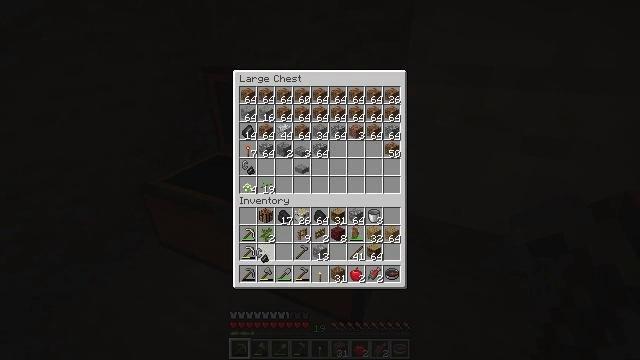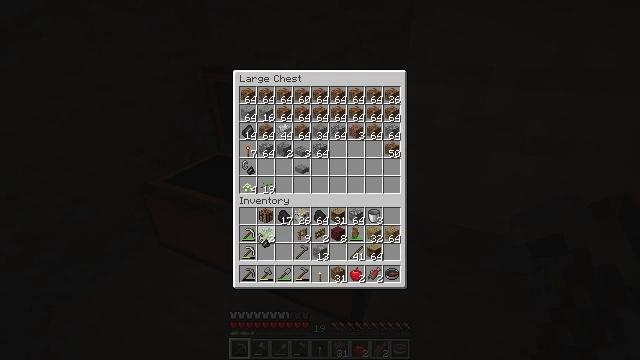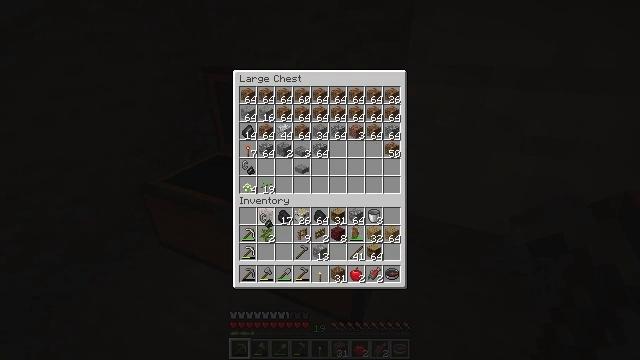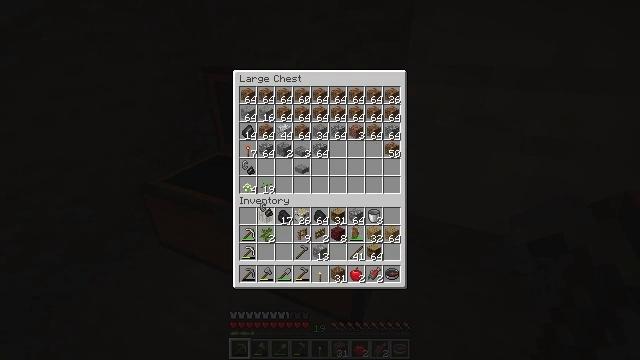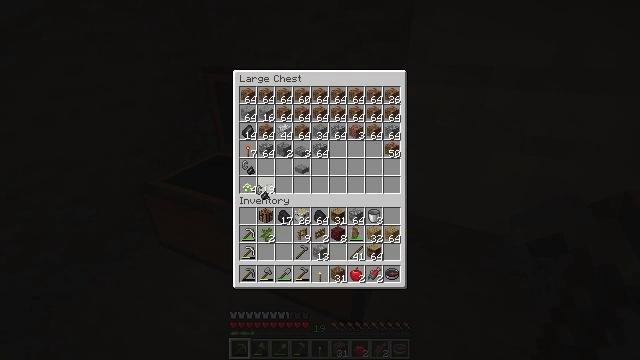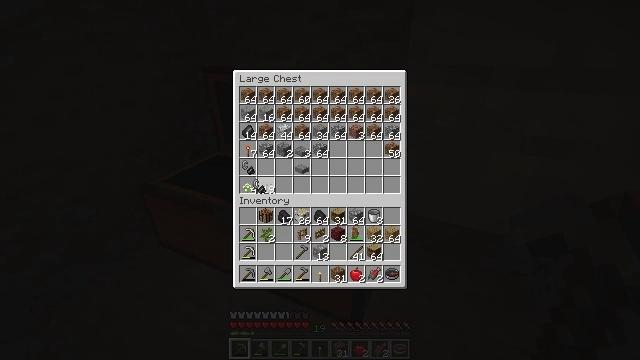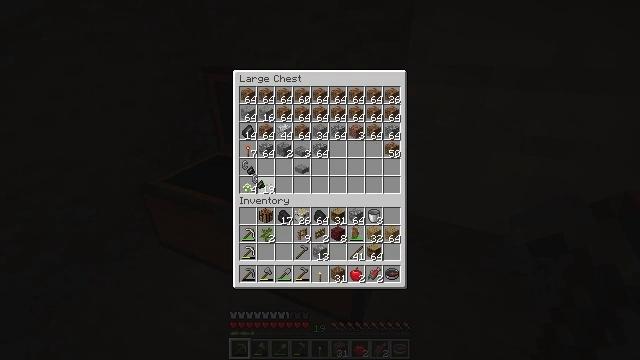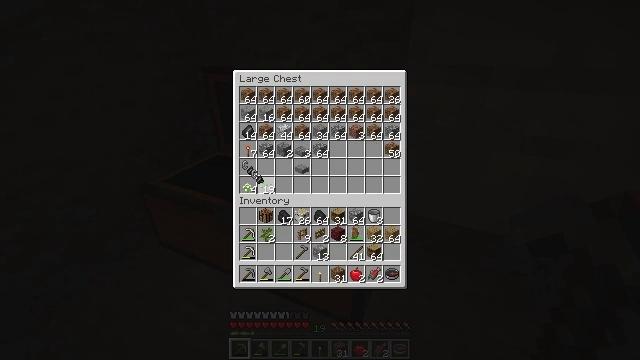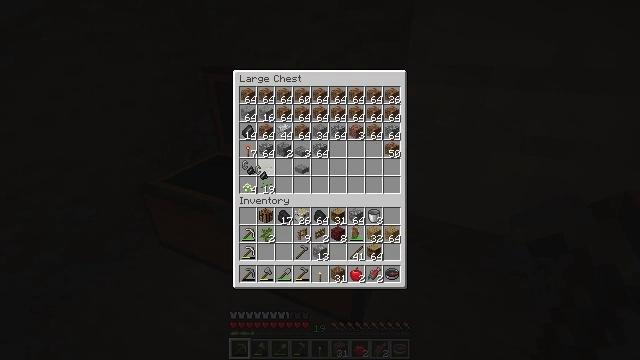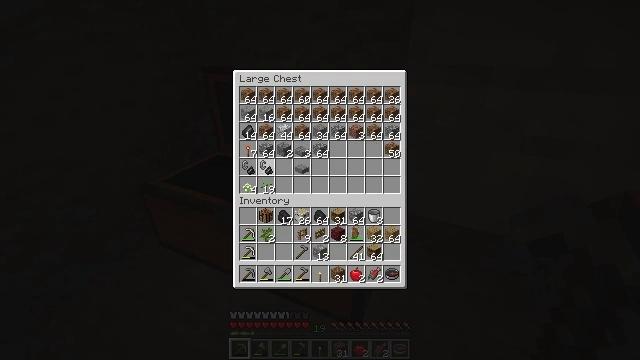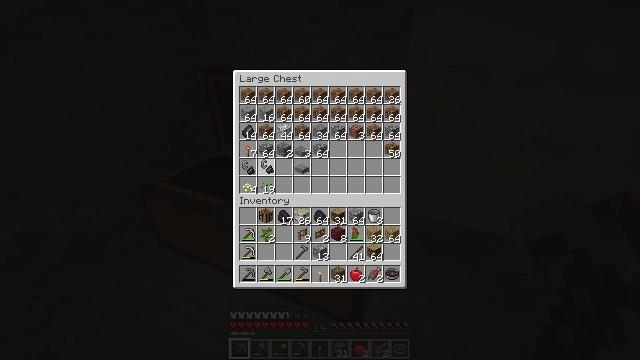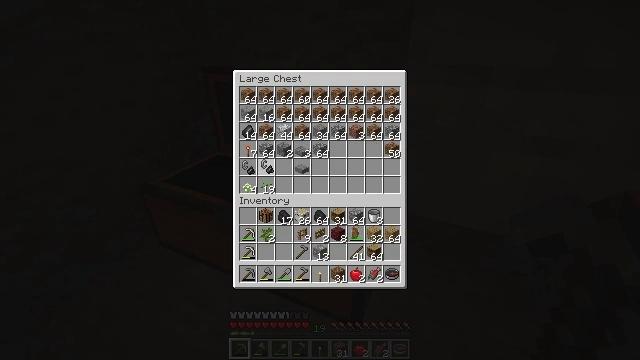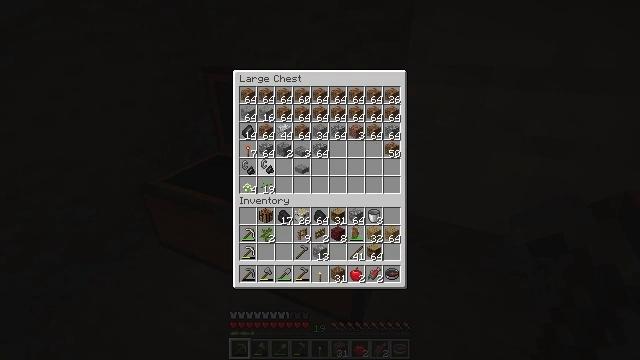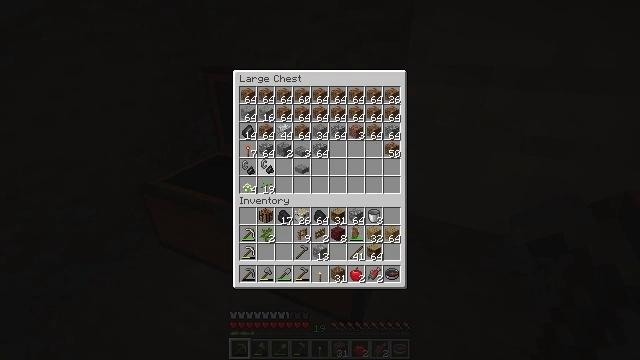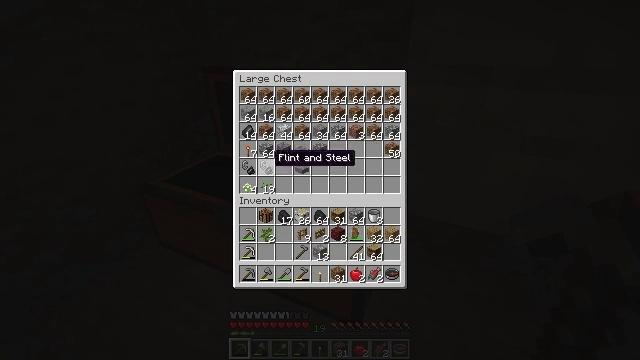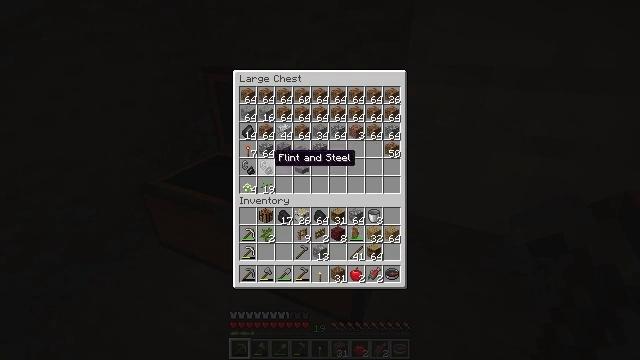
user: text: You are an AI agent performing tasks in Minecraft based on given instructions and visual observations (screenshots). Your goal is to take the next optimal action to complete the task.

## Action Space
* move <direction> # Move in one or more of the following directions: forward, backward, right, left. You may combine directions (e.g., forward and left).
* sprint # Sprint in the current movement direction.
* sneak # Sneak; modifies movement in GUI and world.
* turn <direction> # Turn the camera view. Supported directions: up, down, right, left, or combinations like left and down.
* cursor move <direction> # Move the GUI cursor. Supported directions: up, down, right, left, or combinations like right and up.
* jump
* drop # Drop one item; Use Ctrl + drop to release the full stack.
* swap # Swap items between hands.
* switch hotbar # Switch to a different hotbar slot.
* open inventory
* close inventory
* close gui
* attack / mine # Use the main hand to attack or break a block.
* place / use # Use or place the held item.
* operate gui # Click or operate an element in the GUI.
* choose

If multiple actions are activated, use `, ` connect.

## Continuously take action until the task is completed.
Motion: motion action
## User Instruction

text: Destroy the wheat to collect it.
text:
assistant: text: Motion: cursor move up
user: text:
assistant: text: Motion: cursor move up
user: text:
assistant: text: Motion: cursor move up
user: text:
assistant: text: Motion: cursor move up
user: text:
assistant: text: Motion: no_op
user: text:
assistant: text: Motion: no_op
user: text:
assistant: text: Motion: no_op
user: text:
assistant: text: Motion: no_op
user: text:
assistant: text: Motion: no_op
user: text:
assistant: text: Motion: no_op
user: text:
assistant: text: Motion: no_op
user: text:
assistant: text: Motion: operate gui
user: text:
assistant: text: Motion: operate gui
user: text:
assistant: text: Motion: no_op
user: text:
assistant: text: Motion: no_op
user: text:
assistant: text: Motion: no_op
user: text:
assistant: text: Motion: no_op
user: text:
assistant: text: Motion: cursor move down
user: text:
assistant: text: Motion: cursor move down
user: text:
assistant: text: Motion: cursor move down
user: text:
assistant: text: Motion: cursor move down
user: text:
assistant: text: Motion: no_op
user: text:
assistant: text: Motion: no_op
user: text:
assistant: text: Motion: no_op
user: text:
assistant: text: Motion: no_op
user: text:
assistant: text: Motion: no_op
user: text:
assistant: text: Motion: no_op
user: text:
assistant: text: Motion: no_op
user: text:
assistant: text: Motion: no_op
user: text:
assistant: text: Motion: no_op